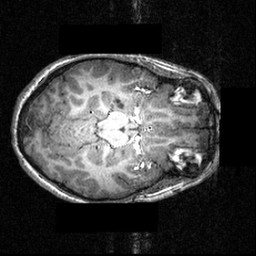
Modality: T1w
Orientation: axial
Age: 12
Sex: female
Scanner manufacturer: siemens
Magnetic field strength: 3.951 T
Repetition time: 1.5 s
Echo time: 0.00335 s